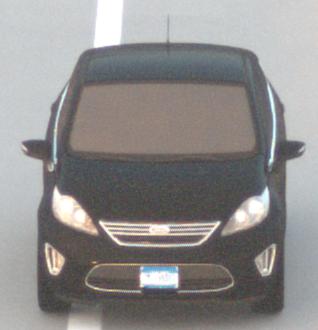
Make: Ford
Model: Fiesta
Detailed model: ’09 Sedan (seventh series)
Model produced from: 2010
Model produced until: 2017
Doors: 4
Color: black
Road condition: dry road
Daytime: sunrise or sunset
Contrast: low contrast